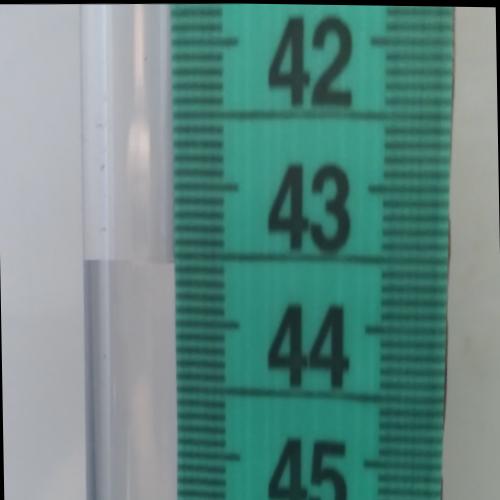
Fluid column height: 43.6 cm